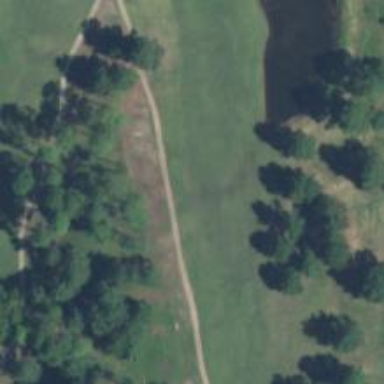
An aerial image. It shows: View of golf hole.